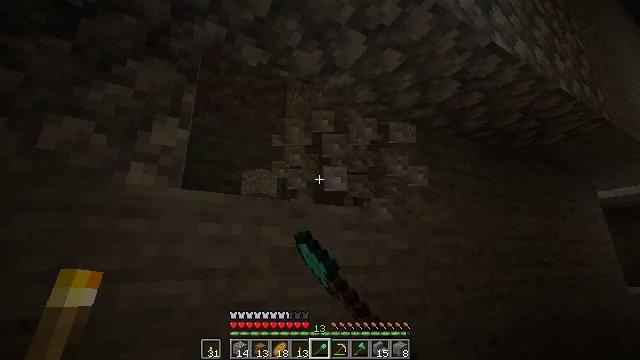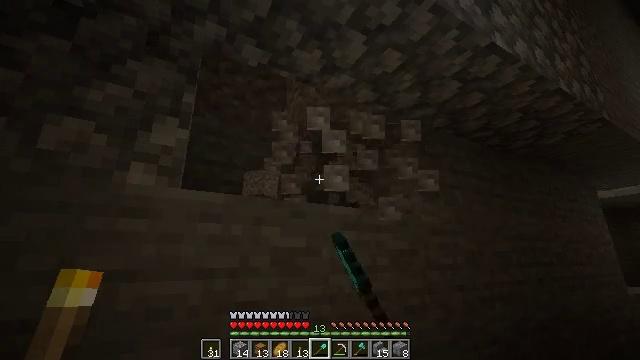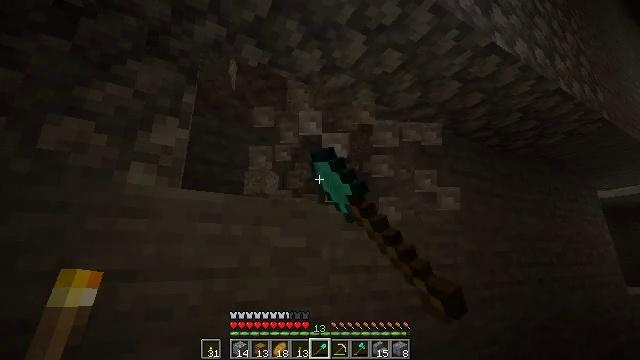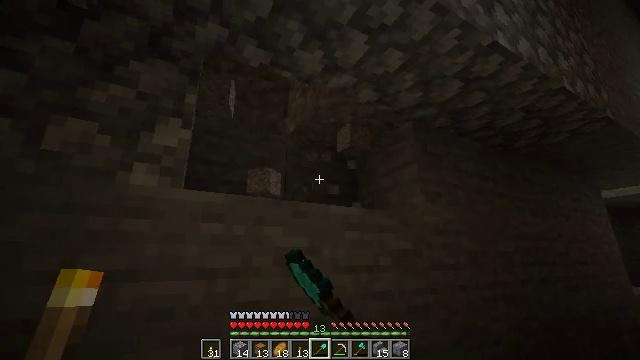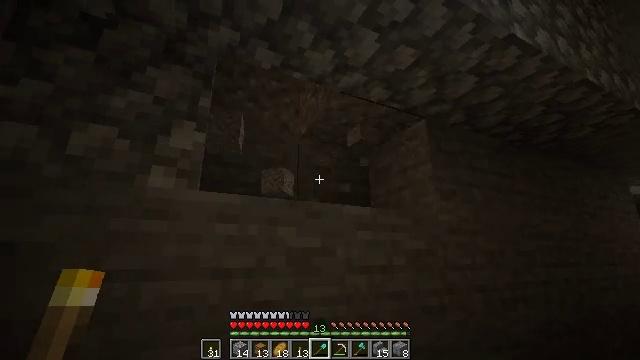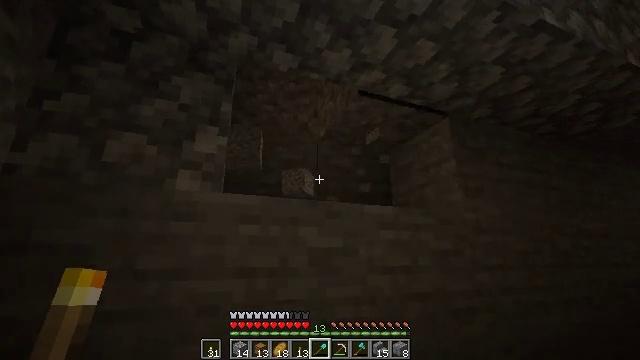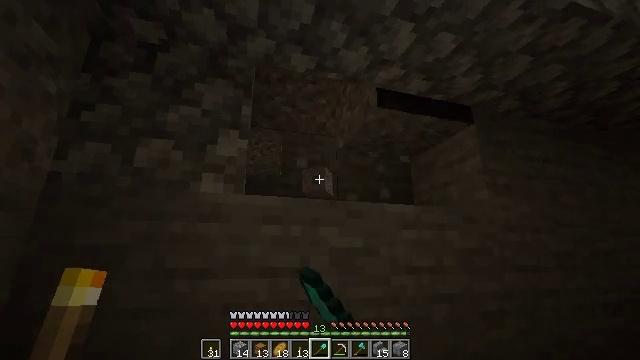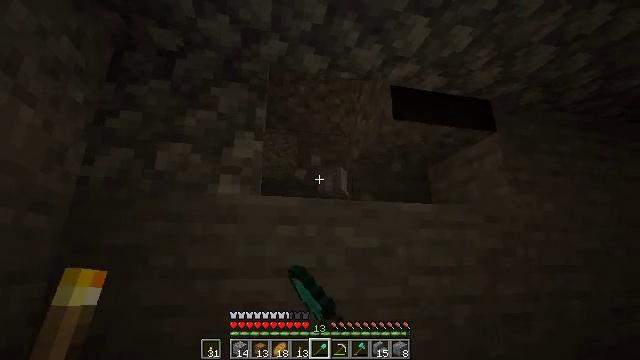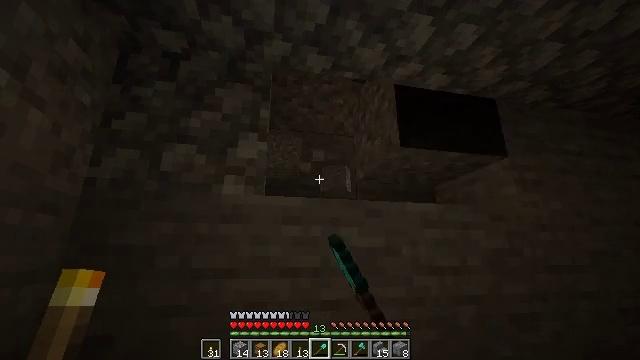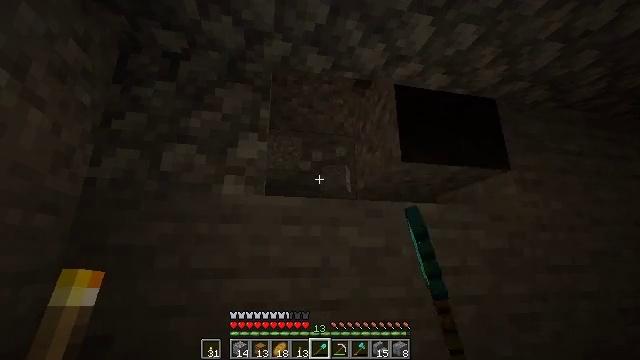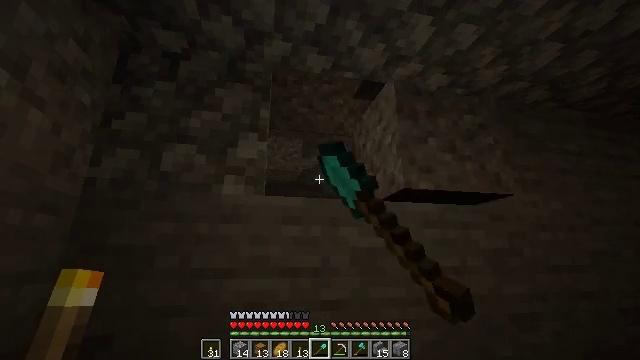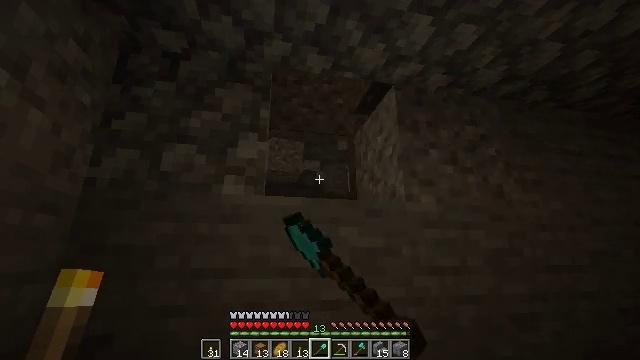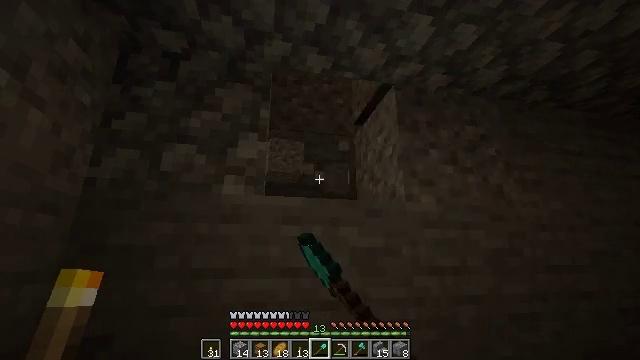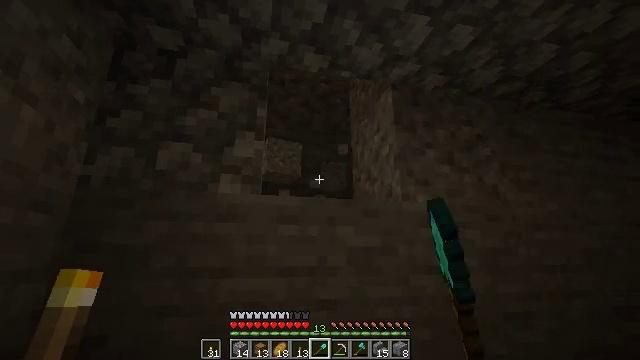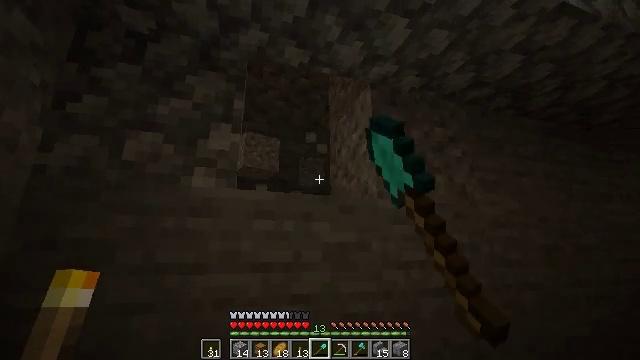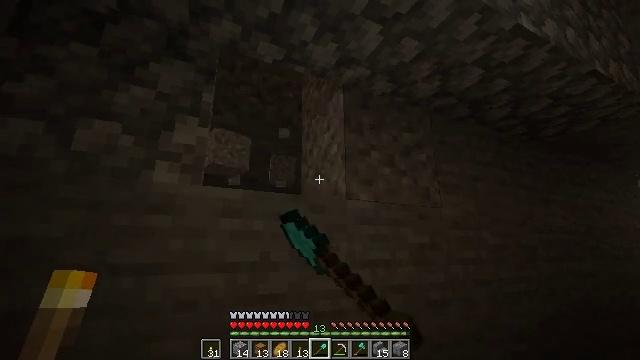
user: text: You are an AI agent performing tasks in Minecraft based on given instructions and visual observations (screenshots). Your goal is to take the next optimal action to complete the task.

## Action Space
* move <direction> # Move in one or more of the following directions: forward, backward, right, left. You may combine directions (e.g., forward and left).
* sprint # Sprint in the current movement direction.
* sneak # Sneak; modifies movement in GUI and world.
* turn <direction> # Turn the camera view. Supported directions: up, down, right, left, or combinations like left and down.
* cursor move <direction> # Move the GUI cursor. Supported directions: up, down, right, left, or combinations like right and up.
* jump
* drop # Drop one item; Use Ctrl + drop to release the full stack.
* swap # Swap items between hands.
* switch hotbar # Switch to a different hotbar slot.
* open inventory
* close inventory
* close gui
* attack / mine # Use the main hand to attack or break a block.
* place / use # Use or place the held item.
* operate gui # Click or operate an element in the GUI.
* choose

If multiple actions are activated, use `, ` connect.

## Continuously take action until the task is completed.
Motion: motion action
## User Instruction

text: Mine gravel from the ground.
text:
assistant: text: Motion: attack / mine
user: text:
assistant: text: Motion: attack / mine
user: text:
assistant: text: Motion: attack / mine
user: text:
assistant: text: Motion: turn left, attack / mine
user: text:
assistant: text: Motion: turn left, attack / mine
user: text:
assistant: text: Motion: turn left, attack / mine
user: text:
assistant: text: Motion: turn left, attack / mine
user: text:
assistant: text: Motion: attack / mine
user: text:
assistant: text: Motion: attack / mine
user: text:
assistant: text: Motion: attack / mine
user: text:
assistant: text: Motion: attack / mine
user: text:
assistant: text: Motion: attack / mine
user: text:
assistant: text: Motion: attack / mine
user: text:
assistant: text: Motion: turn right, attack / mine
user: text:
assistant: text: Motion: turn right, attack / mine
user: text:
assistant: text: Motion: turn right, attack / mine
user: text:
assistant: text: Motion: attack / mine
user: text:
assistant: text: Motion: attack / mine
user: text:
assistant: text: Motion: attack / mine
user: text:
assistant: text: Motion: attack / mine
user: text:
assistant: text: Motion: attack / mine
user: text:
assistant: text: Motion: attack / mine
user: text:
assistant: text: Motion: attack / mine
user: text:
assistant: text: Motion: attack / mine
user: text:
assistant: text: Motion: attack / mine
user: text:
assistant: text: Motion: attack / mine
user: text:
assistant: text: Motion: attack / mine
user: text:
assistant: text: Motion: attack / mine
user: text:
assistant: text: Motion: attack / mine
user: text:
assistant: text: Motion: attack / mine